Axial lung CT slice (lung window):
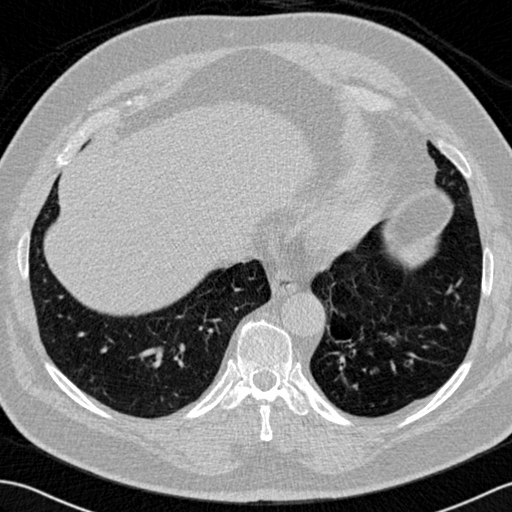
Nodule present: no